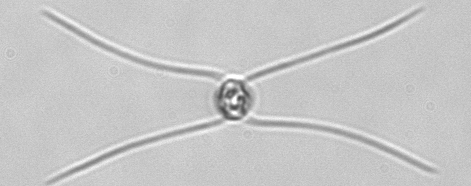
Label: Chaetoceros_danicus